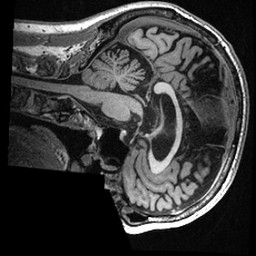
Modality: T1w
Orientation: sagittal
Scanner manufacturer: ge
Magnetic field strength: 3 T
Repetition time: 0.006736 s
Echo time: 0.002996 s